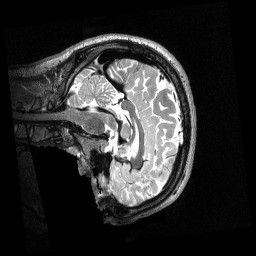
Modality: T2w
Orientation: sagittal
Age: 23
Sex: male
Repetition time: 3.2 s
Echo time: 0.563 s